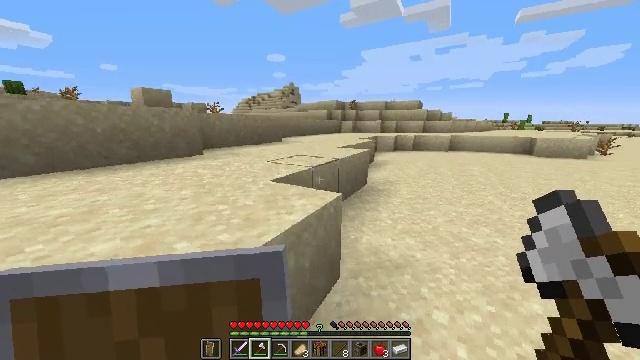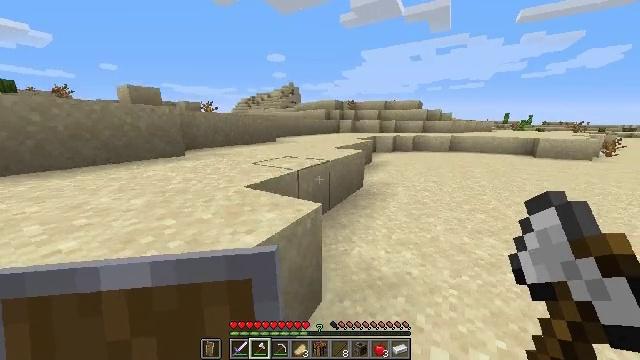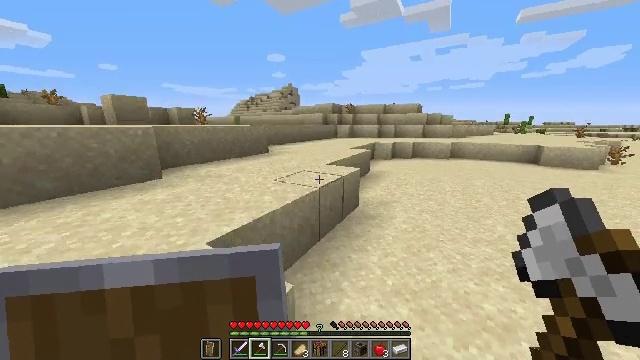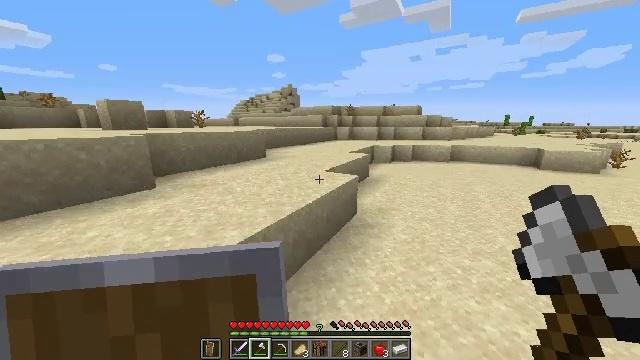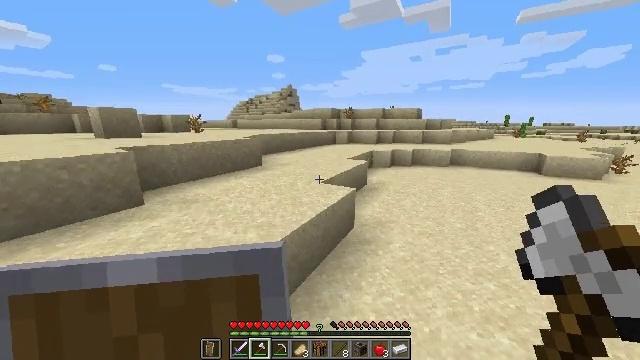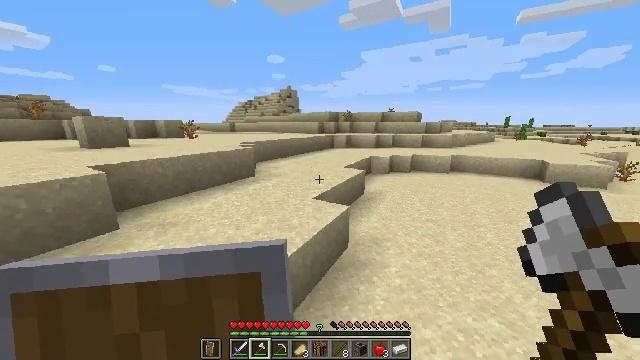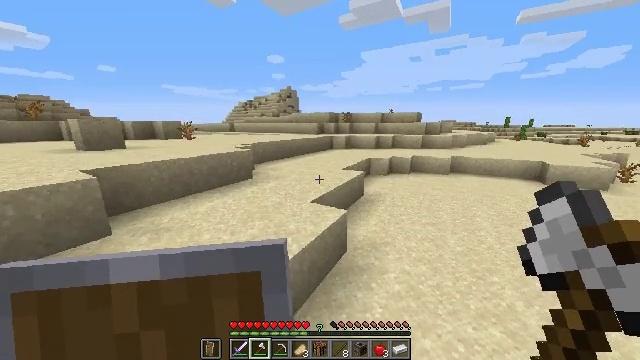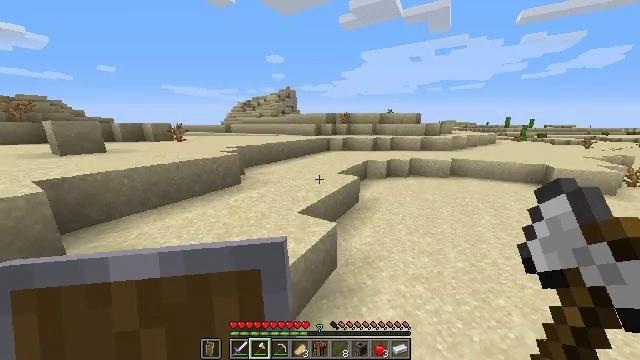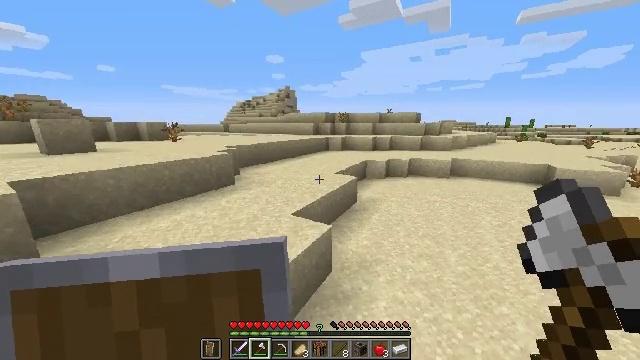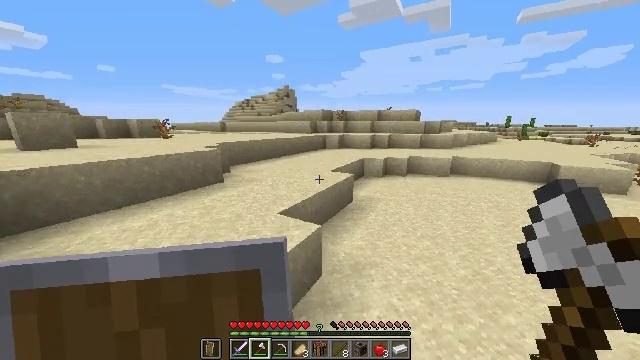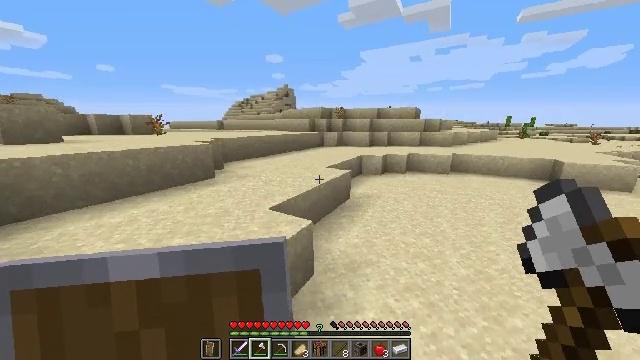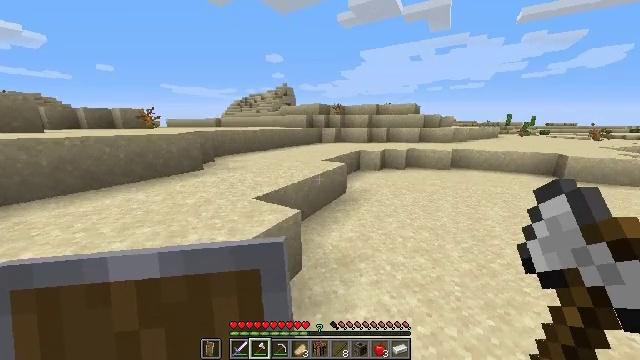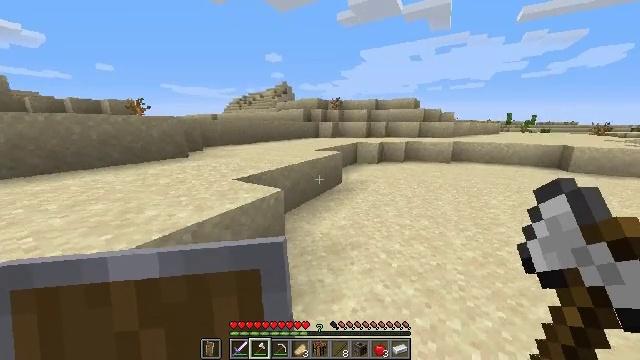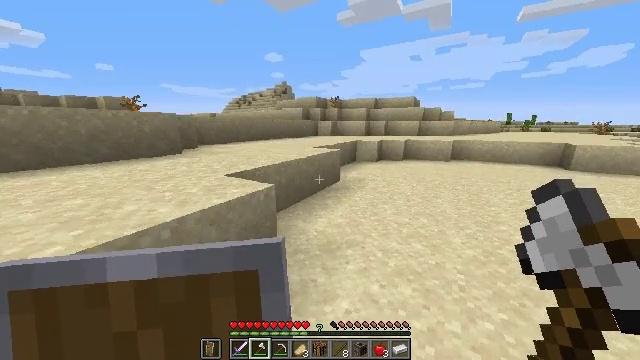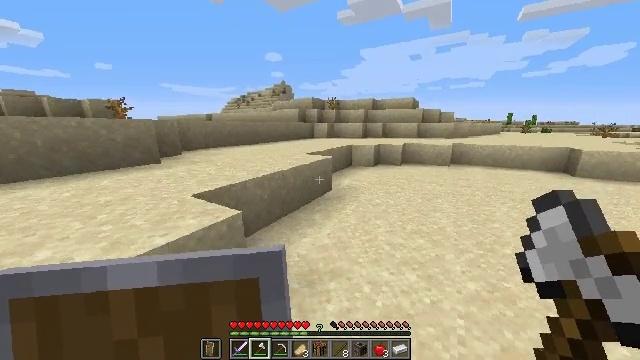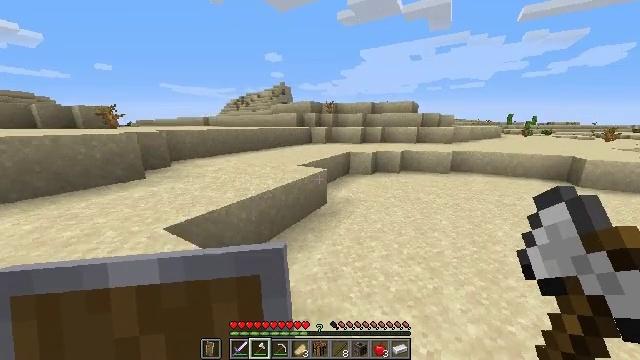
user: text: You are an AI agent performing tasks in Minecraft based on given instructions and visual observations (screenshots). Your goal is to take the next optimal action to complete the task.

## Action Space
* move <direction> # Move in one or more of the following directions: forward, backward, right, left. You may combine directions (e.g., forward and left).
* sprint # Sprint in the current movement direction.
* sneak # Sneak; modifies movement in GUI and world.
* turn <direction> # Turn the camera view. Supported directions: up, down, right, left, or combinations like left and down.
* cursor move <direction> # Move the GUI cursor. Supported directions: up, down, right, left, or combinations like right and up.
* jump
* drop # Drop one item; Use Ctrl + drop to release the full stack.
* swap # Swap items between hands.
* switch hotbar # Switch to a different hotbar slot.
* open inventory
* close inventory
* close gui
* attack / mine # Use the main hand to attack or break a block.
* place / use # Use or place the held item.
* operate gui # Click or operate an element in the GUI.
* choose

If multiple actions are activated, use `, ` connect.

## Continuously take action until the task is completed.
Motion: motion action
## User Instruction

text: Cut down the sugar cane stalks.
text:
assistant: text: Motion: move forward and move right, sprint
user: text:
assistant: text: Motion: move forward and move right, sprint, jump
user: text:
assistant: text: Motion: move forward and move right, sprint, jump
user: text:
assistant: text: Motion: move forward and move right, sprint, jump
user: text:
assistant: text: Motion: move forward and move right, sprint, jump
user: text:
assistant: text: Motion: move forward and move right, sprint, jump
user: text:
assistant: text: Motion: move forward and move right, sprint, jump
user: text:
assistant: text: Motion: move forward and move right, sprint, jump
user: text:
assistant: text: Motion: move forward and move right, sprint, jump
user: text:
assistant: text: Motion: move forward and move right, sprint, jump
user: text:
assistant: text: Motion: move forward and move right, sprint, jump
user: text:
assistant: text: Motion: move forward and move right, sprint, jump
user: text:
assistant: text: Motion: move forward and move right, sprint, jump
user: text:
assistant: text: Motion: move forward and move right, sprint, jump
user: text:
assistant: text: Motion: move forward and move right, sprint, jump
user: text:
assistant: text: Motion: move forward and move right, sprint, jump
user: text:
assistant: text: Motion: move forward and move right, sprint, jump
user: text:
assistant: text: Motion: move forward and move right, sprint, jump
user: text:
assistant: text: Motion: move forward and move right, sprint, jump
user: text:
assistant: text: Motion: move forward and move right, sprint, jump
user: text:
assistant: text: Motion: move forward and move right, sprint, jump
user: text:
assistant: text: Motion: move forward and move right, sprint, jump
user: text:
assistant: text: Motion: move forward, sprint, jump
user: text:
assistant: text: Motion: move forward, sprint
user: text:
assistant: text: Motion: move forward, sprint
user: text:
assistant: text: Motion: move forward, sprint
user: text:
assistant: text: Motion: move forward, sprint
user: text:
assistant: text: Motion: move forward, sprint
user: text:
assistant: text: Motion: move forward, sprint
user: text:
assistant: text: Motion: move forward, sprint, jump